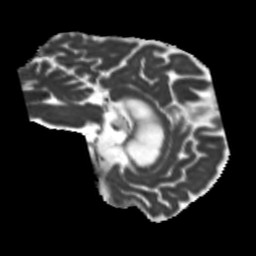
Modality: MD
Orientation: sagittal
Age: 71
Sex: male
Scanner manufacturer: siemens
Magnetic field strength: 3 T
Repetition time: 5.25 s
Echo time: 0.08 s